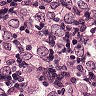
Metastatic tissue present: yes